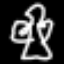
Label: angel